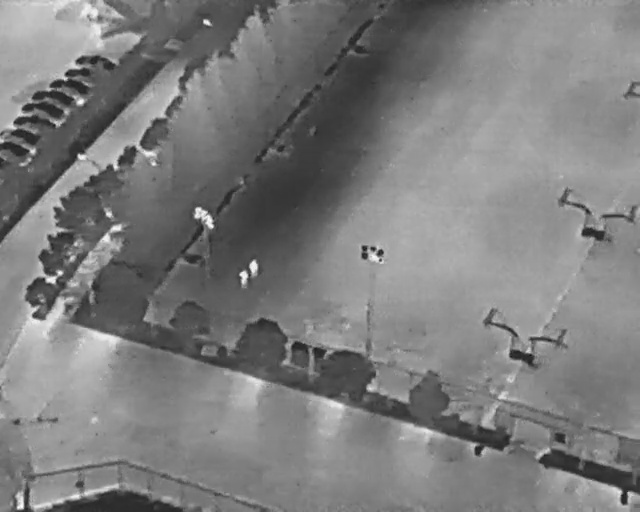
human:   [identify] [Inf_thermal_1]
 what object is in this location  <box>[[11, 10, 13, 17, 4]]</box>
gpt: <ref>1 small car at the top left</ref>